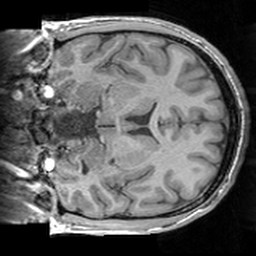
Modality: T1w
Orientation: coronal
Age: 20
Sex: male
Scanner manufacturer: siemens
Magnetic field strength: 3 T
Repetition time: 1.63 s
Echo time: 0.00311 s